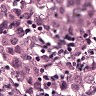
Metastatic tissue present: yes